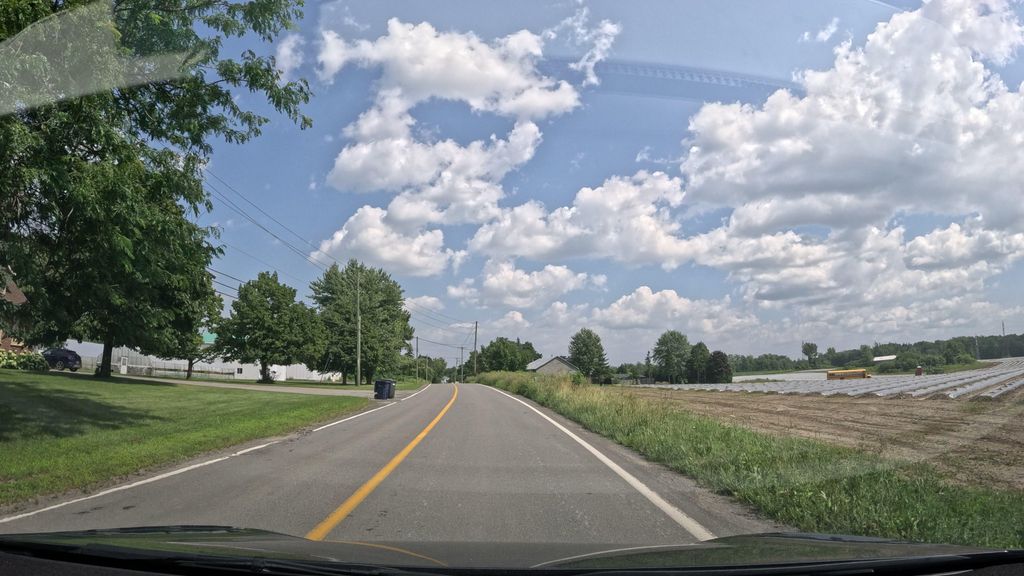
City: montreal